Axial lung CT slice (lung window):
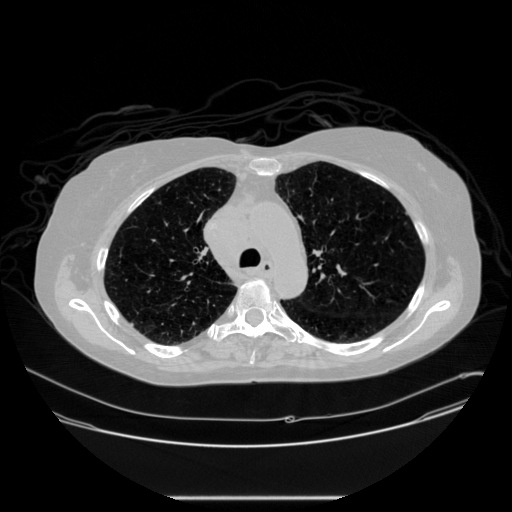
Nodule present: no